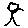
Label: tree